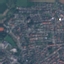
Land use / land cover: Residential